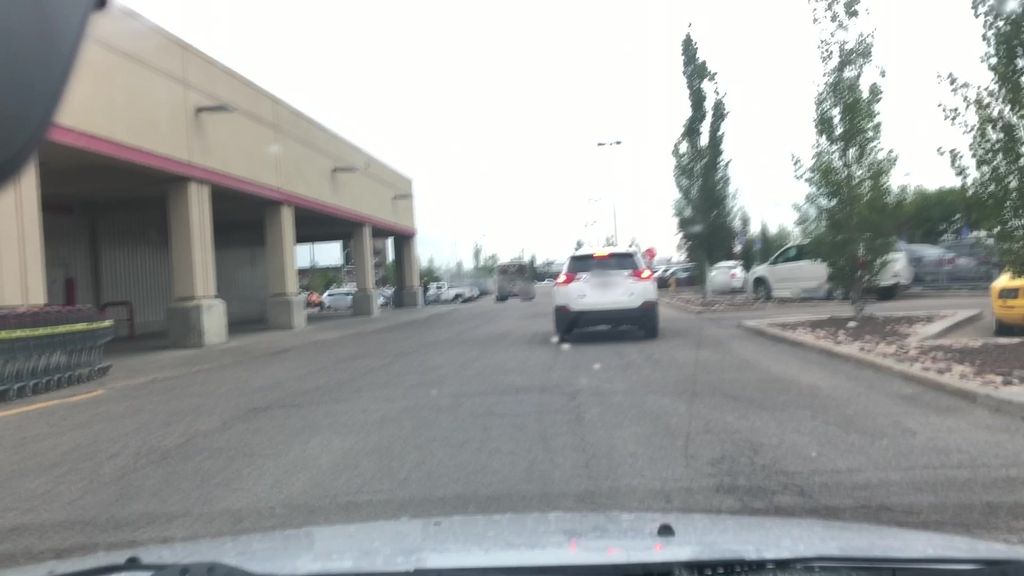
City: edmonton